Question: I am trying to connect UITextField to file's owner.
Though i have taken
'''
IBOutlet UITextField *txt1
'''
But i am not able to connect the outlet

Can you please suggest what could be wrong?
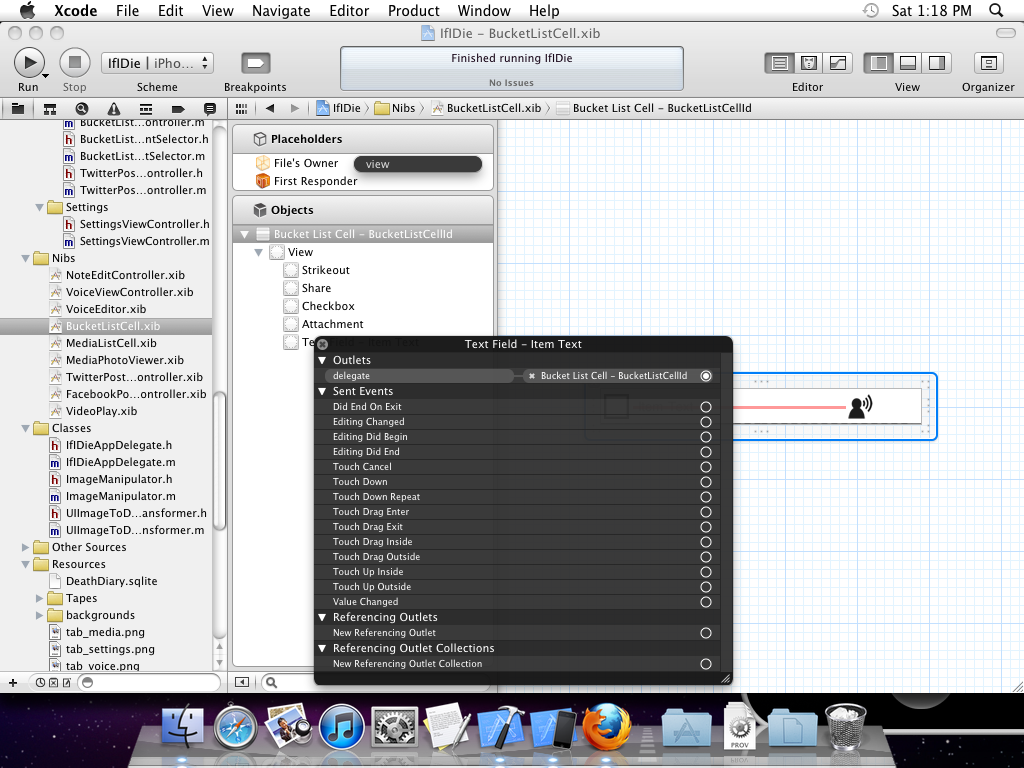
Answer: My suggestion is checking the type of the file's owner.
It should be exactly the same type as the class where you declared 'IBOutlet UITextField *txt1'.
Also, ensure that IB knows about the outlet (i.e., it lists it in the outlet pane for your file's owner).